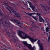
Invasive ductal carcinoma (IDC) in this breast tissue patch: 1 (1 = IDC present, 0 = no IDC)